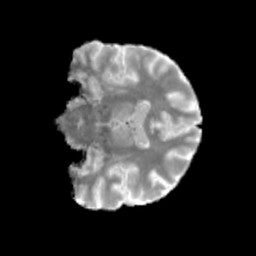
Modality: MD
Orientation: coronal
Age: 66
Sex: male
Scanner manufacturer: siemens
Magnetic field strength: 3 T
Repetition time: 3.23 s
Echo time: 0.0892 s